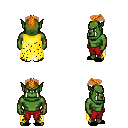
a pixel art fantasy rpg character, male body template, orc, green skin, yellow tattered cape, red pants, dark blonde short mohawk hairstyle, black slippers, four views (front, back, left, right), 2x2 character sprite sheet, small pixel art, hard edges, no anti-aliasing